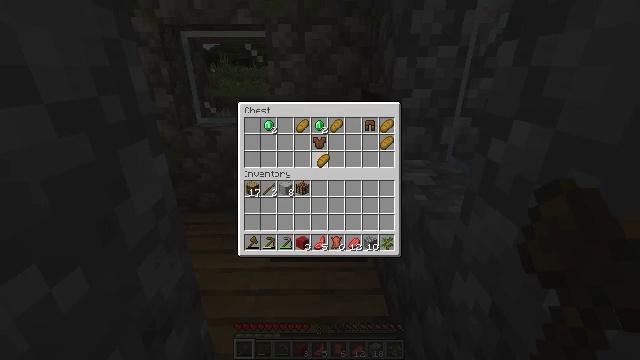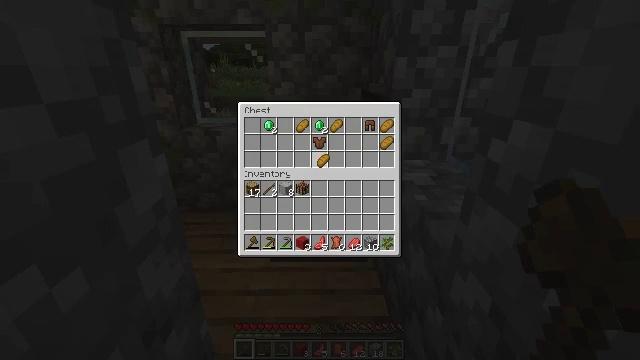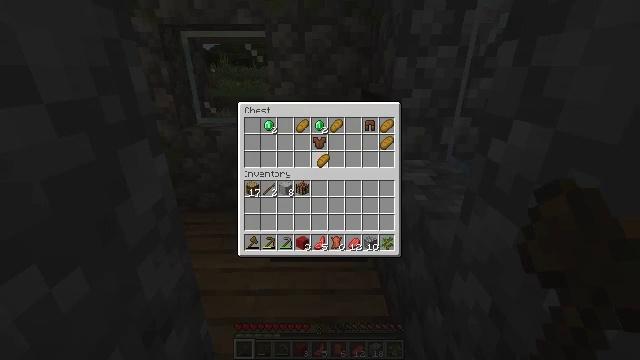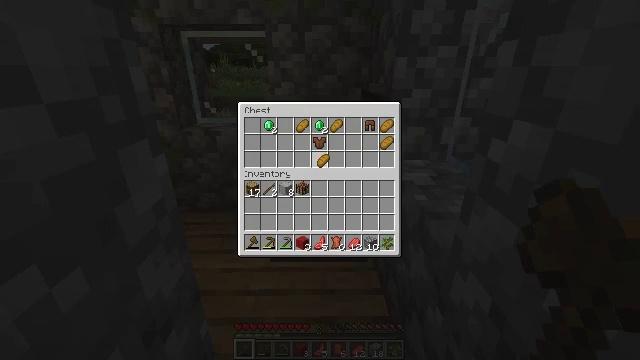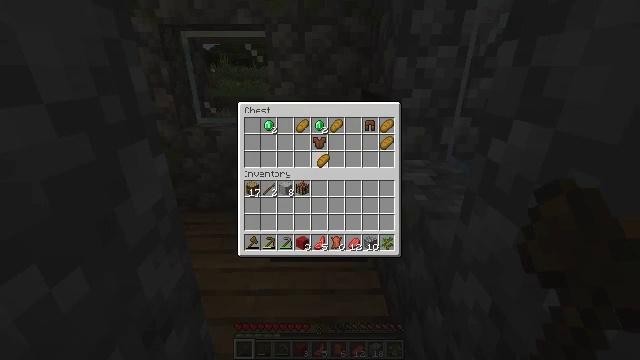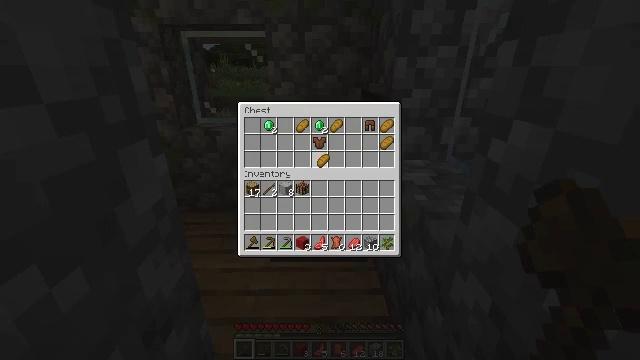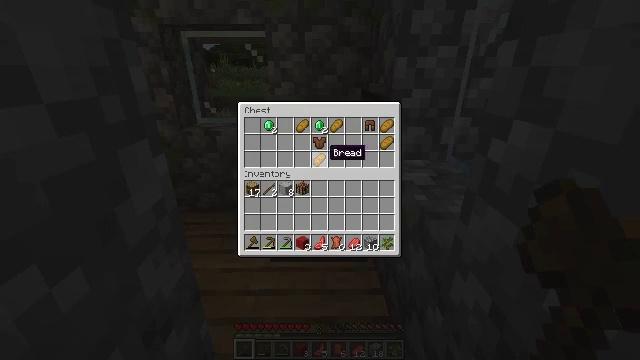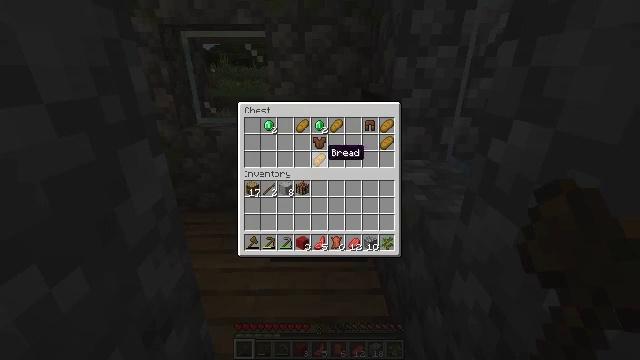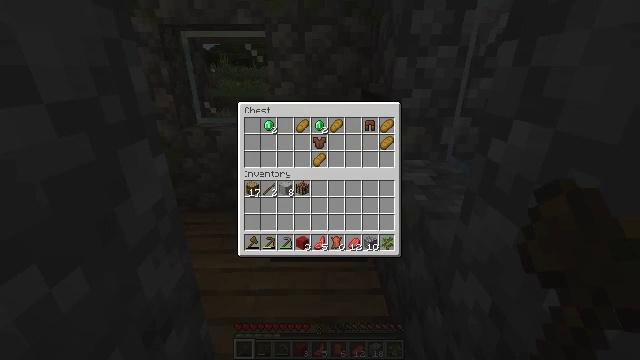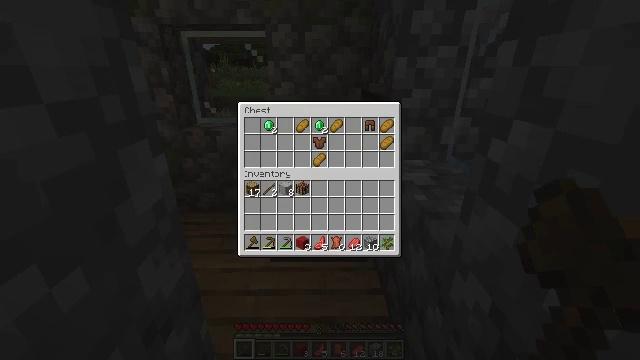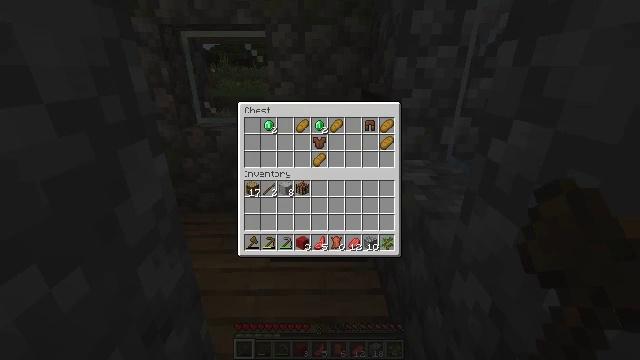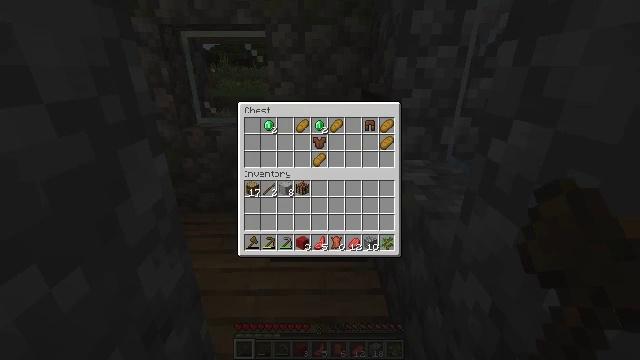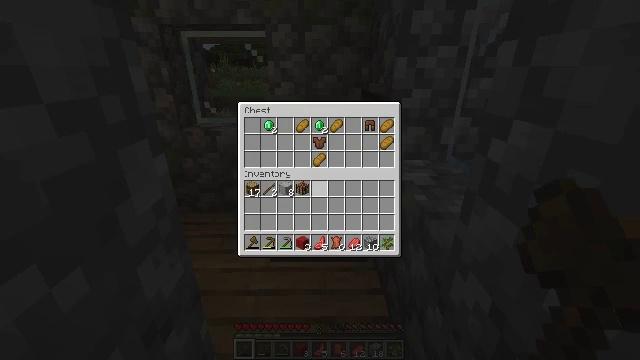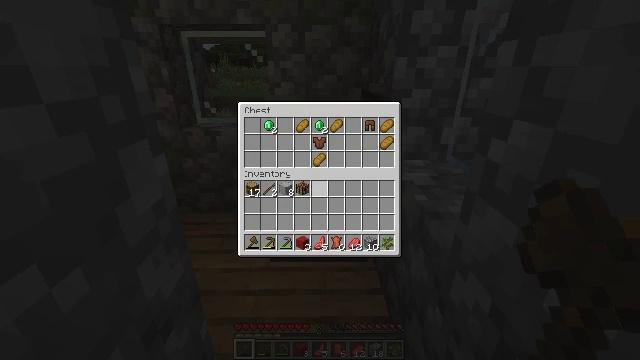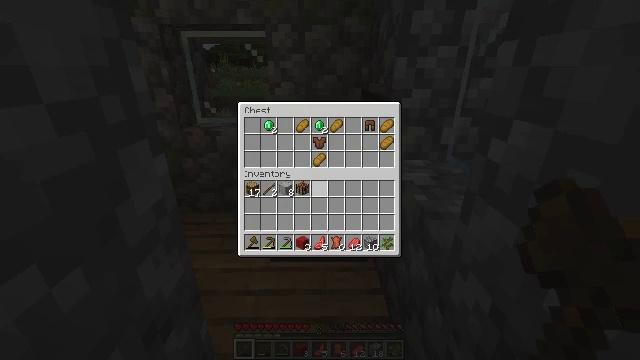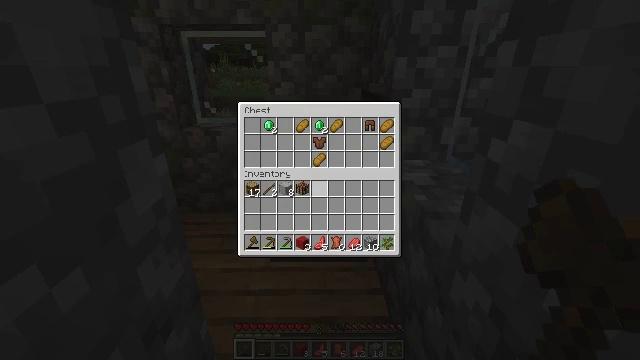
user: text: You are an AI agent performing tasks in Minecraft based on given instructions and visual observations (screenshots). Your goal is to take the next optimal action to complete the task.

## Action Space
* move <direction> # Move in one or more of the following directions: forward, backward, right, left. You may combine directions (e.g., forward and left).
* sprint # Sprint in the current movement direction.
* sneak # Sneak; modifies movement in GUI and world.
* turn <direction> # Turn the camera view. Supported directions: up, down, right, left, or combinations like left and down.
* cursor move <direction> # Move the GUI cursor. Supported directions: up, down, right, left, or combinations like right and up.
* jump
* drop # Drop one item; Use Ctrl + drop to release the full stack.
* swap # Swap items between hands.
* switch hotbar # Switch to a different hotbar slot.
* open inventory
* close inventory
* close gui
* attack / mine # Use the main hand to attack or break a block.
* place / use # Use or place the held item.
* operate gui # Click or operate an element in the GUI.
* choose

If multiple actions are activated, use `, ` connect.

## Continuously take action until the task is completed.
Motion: motion action
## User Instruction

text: Get smooth stone for building.
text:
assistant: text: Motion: attack / mine
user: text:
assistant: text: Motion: attack / mine
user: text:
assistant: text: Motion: attack / mine
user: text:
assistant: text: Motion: attack / mine
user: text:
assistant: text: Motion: attack / mine
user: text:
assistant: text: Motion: no_op
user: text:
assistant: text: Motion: no_op
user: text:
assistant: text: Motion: turn left and down
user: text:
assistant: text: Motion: turn down
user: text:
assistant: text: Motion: no_op
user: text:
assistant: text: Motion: no_op
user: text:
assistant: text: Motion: no_op
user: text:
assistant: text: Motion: no_op
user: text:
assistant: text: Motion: no_op
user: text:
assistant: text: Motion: no_op
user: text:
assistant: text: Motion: turn up
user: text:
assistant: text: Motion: turn up
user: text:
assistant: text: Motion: attack / mine
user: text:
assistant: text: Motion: attack / mine
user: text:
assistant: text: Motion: attack / mine
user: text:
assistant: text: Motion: attack / mine
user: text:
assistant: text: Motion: attack / mine
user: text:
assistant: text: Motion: attack / mine
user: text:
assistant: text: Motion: attack / mine
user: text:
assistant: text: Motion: attack / mine
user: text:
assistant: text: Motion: attack / mine
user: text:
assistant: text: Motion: attack / mine
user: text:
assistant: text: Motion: attack / mine
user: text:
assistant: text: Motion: turn down
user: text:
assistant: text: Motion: turn down